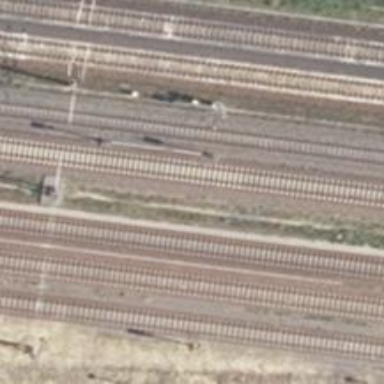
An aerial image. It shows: Railway signal.